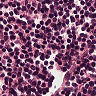
Metastatic tissue present: no